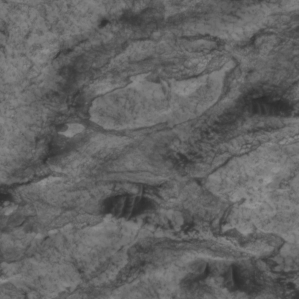
Label: non_frost